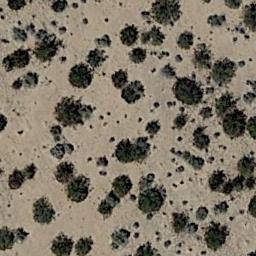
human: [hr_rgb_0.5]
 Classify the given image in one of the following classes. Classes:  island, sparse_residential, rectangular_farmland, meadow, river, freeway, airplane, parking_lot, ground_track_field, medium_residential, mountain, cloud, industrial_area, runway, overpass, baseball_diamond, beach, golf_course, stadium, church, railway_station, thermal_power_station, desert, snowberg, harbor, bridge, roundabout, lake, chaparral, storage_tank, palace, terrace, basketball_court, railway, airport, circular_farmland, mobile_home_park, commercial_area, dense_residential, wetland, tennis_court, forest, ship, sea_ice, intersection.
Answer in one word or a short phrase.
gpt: chaparral